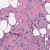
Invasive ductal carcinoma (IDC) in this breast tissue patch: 1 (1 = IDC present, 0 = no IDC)